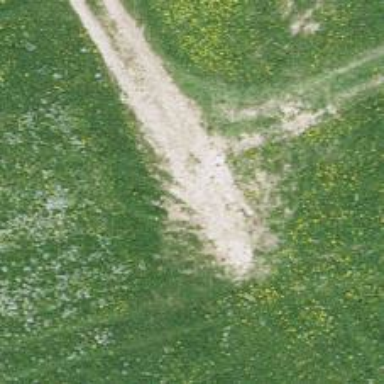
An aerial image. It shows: Grass track with grade4 quality surface.